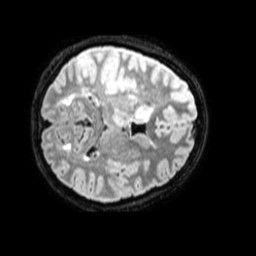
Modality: FLAIR
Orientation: axial
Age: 41
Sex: female
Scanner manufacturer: philips
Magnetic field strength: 1.5 T
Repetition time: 4.8 s
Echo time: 0.3503 s